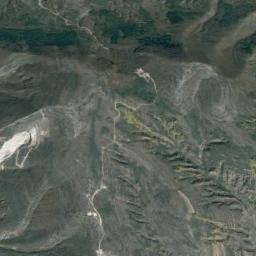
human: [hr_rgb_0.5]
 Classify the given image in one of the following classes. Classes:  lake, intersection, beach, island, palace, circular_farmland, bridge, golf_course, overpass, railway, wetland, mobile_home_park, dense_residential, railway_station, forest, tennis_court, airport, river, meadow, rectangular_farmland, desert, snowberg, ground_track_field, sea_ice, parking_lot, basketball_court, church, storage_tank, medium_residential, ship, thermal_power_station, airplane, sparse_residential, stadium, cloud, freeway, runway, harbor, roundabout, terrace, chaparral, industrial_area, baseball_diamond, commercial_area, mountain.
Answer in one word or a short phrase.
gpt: mountain